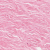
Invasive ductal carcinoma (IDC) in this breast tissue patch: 0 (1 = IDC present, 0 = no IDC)